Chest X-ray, PA view. Patient: 40 years old, sex M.
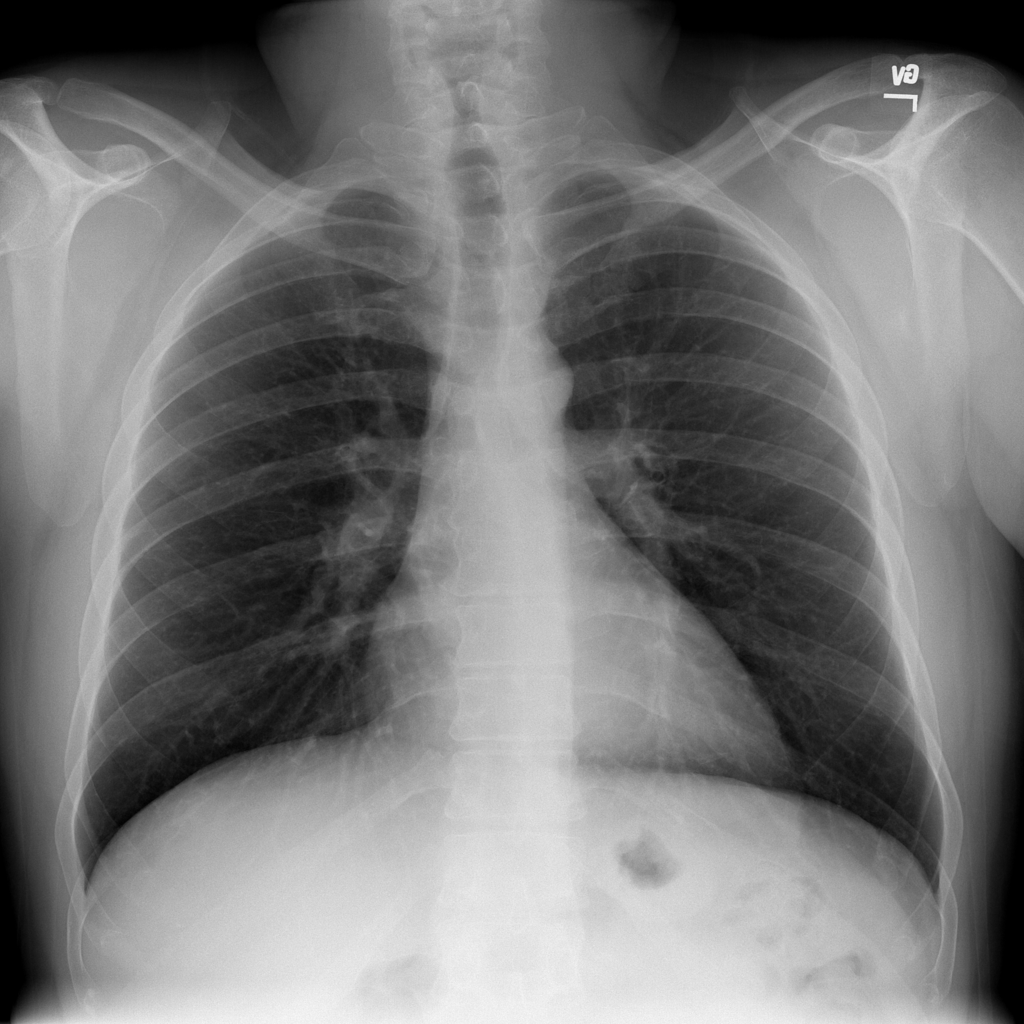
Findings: No Finding